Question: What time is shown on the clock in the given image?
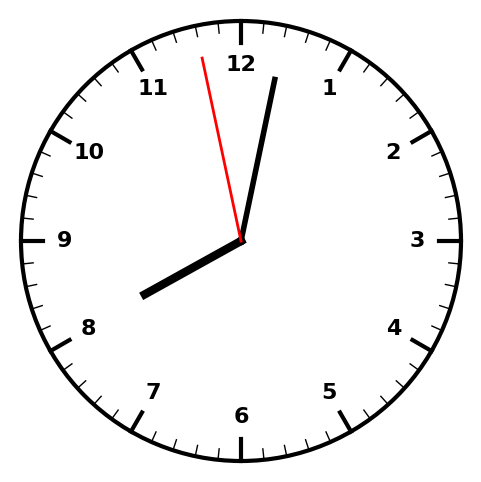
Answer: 08:01:58